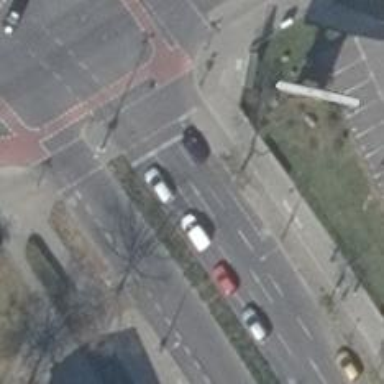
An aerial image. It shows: Tertiary road with asphalt surface and cycle track on the right.